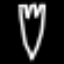
Label: fork